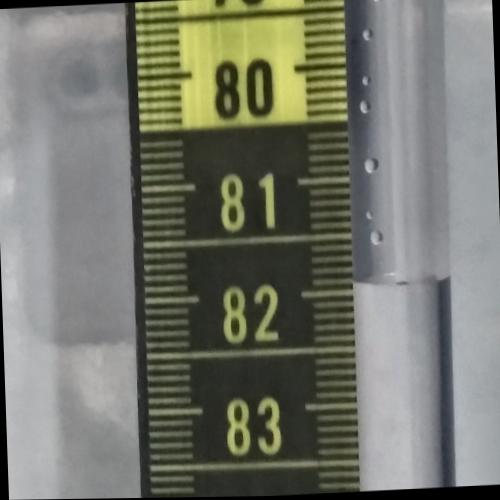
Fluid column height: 81.9 cm